Question: I am working on an interactive compiler in my spare time, and I found that I can define a type using a 'TypeBuilder' which defines two fields with the same name (and the type apparently emits and runs its initializer, where these static fields are initialized, just fine) . See my watch window:

I find this odd: what practical purpose could a type with two fields of the same name have? Is this really "legal" per the CLR specification (would be interested in a reference), or is this undefined or illegal behavior that the 'TypeBuilder' should perhaps have not allowed?
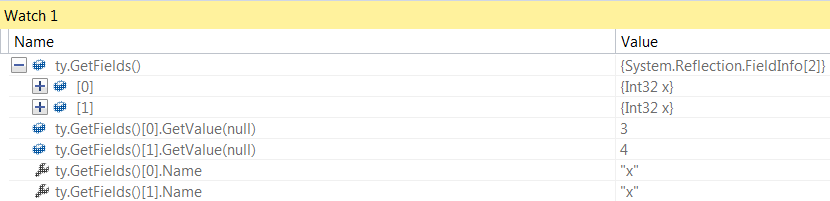
Answer: This is explained in SSI.8.5.2 of the <URL>:
> Generally, names are not unique. Names are collected into groupings called
. Within a scope, a name can refer to multiple entities as long as they are of different (methods, fields, nested types, properties, and events) or have different signatures.: All names introduced in a CLS-compliant scope shall be distinct independent of kind, except where the names are identical and resolved via overloading. That is, while the CTS allows a single type to use the same name for a method and a field, the CLS does not.
The way I understand this, it means that you can have two different fields with the same name in the same type, but they have to have a different signature, i.e. different type. So, if you have two fields 'string x' and 'int x', that's okay according to the CLI specification. It's not okay according to the Common Language Specification (CLS), but that's basically just a set of rules that makes language interoperability easier.
On the other hand, a type with two fields with the same name and type is not legal and if you run PEVerify on an assembly with a type like that, it indeed fails verification:
> [MD]: Error: Field has a duplicate, token=0x04000002. [token:0x04000001]
[MD]: Error: Field has a duplicate, token=0x04000001. [token:0x04000002]
For some reason, it seems the CLR does not make this check, so it allows such invalid types. The C# compiler is also able to handle such types, it seems it chooses one of the two fields and uses that.